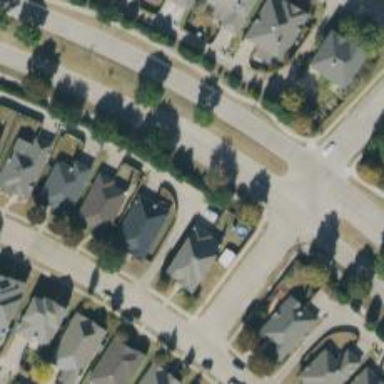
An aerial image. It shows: Alleyway designated as service road.